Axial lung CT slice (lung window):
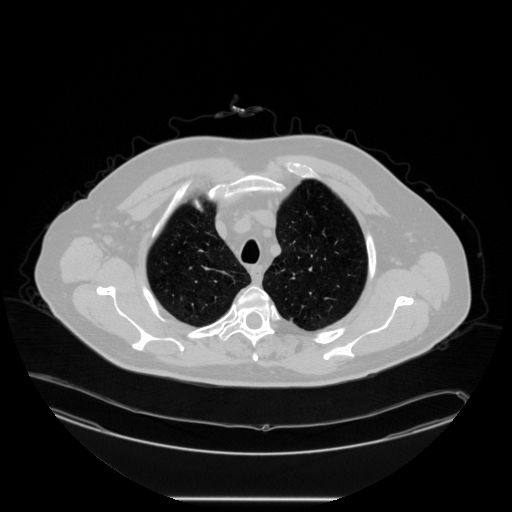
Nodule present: no